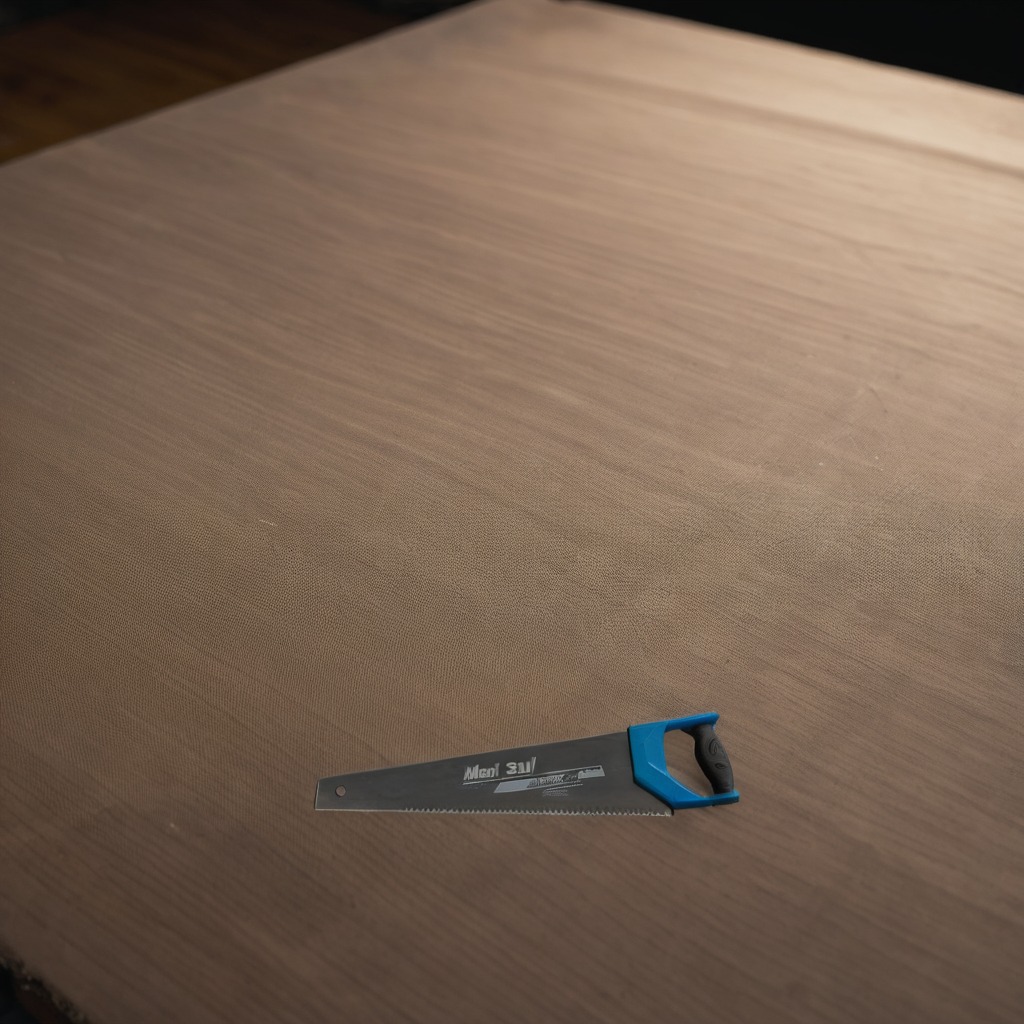
A metal saw is lying on a wooden table inside a workshop at night.